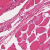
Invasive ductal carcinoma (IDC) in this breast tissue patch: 0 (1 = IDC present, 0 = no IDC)